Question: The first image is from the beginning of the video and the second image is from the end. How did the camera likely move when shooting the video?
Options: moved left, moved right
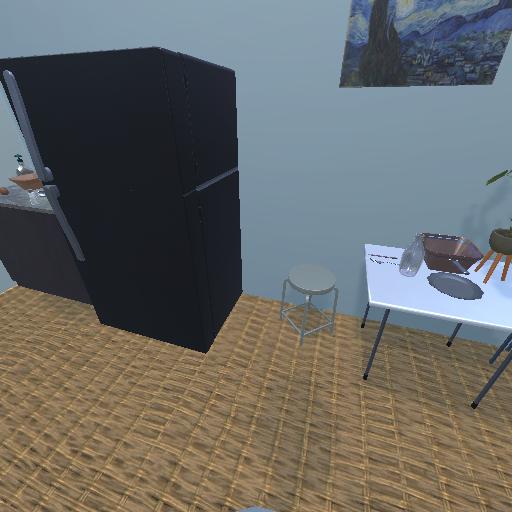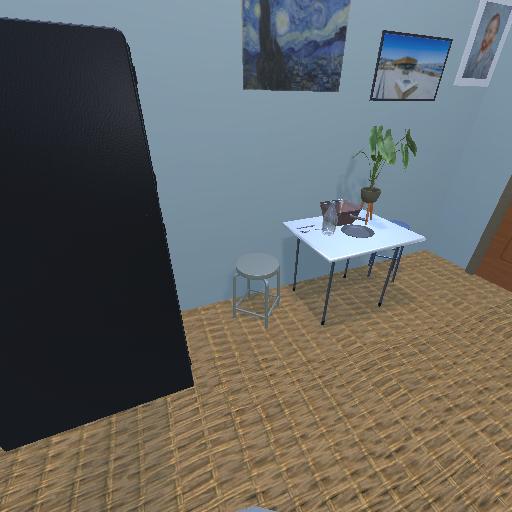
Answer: moved left